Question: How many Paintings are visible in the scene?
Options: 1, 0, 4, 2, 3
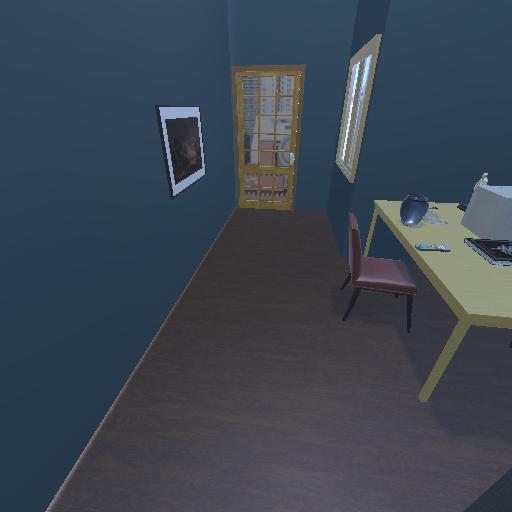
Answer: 1